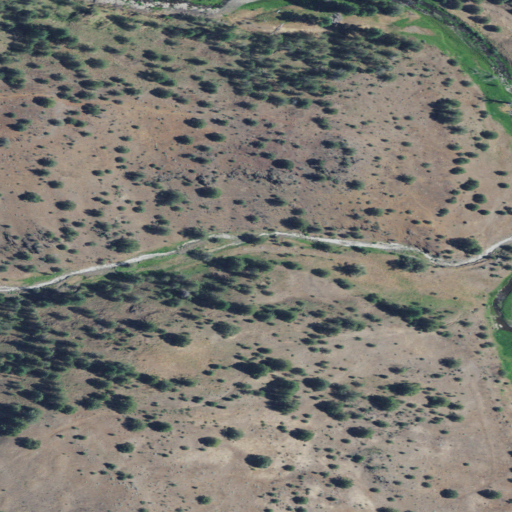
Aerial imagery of valley in Oregon named Bullock Gulch containing shrub, grassland, and evergreen forest